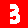
Digit: 3